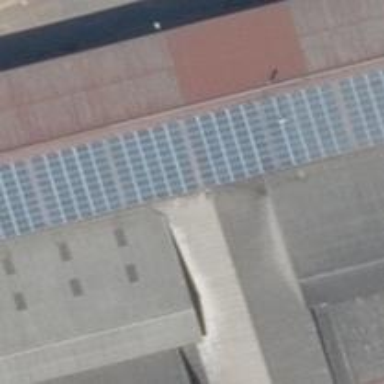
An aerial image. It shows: Small solar photovoltaic panel generator is producing electricity.